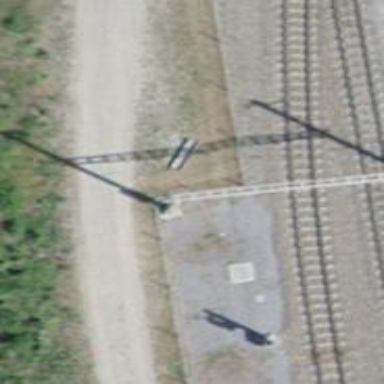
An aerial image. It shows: Railway signal mounted on power catenary mast.